Question: I've got a div with some text hidden by default. When you click on button, it will apear, but in IE11 (which I got), some part of div is covered under youtube iframe and I don't know, how to repair it :(
Here is the image of the problem:

'''
<div class="product-spec-wrapper" style="z-index:999;">
<div class="product-spec-button">
<p>Specifikace produktu</p>
</div>
<div class="product-spec-holder" style="position:absolute; z-index:1001;">
<div class="additional-information-inner">
<div class="onajwrap">
<div class="product-spec-content">
//some content here
</div>
</div>
</div>
</div>
</div>
<div class="entry-content">
<div class="clicker"></div>
<div class='product-youtube'>
<h2>Video</h2>
<iframe width="560" height="315" src="https://www.youtube.com/embed/xF9yc5QtNzc?feature=oembed" frameborder="0" allowfullscreen></iframe>
</div>
</div>
'''
'''
.product-page .product-spec-wrapper {
width: 314px;
height: 50px;
position: relative;
z-index: 999;
padding-bottom: 18px;
border-bottom: 1px solid #d9d9d9;
padding-top: 20px;
}
.product-page .product-spec-wrapper .product-spec-holder {
position: absolute;
padding: 20px;
right: 0px;
top: 69px;
display: none;
}
.product-page .product-spec-wrapper .product-spec-holder .additional-information-inner {
position: relative;
background: none #f5fee7;
}
.product-spec-wrapper .additional-information-inner .onajwrap {
width: 920px;
height: 350px;
overflow-y: auto;
padding-left: 2px;
padding-right: 18px;
}
.clicker {
display: none;
position: fixed;
z-index: 998;
width: 5000em;
height: 5000em;
background-image: url("images/transparentspot.png");
left: 0px;
top: 0px;
}
.clicker.active {
display: block;
}
.product-page .entry-content {
float: left;
width: 613px;
}
.product-youtube {
width: 613px;
margin: 20px 0 20px 0;
}
.product-youtube iframe {
position:relative;
}
'''
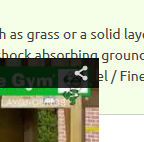
Answer: I solved my problem with adding 'wmode=opaque;' to an iframe.